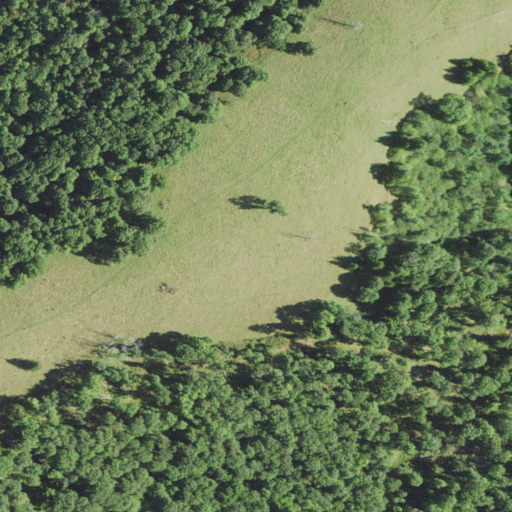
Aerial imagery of ridge(s) in Virginia named Tamarack Ridge containing deciduous forest, grassland, mixed forest, and shrub